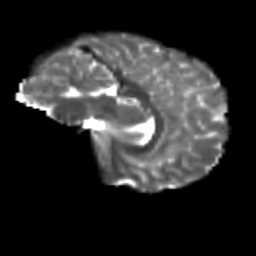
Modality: T2w
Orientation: sagittal
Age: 10
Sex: female
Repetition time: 9.4 s
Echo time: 0.089 s